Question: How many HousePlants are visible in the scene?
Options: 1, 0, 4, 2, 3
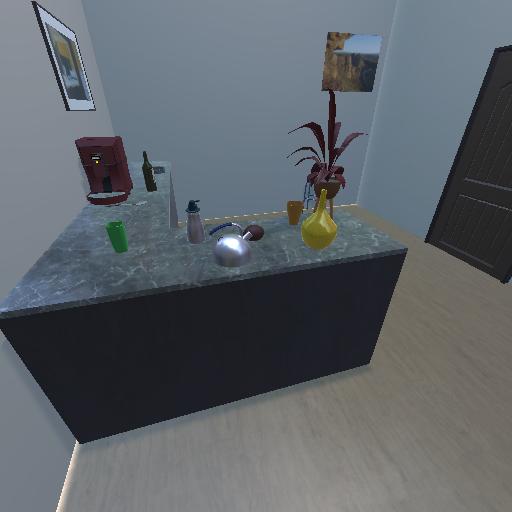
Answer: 1